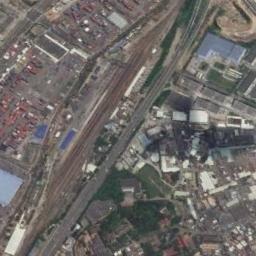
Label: railway_station